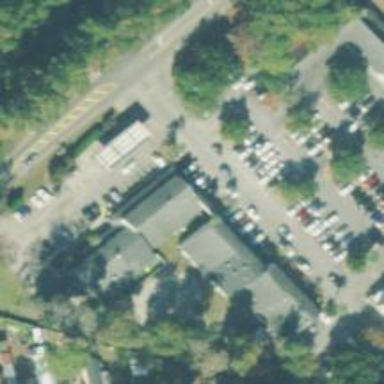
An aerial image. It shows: Post office.